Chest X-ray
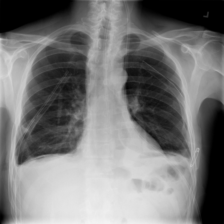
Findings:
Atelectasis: negative
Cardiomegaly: negative
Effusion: negative
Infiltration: negative
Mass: negative
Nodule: negative
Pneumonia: negative
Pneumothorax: negative
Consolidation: negative
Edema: negative
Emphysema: negative
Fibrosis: negative
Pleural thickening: negative
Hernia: negative